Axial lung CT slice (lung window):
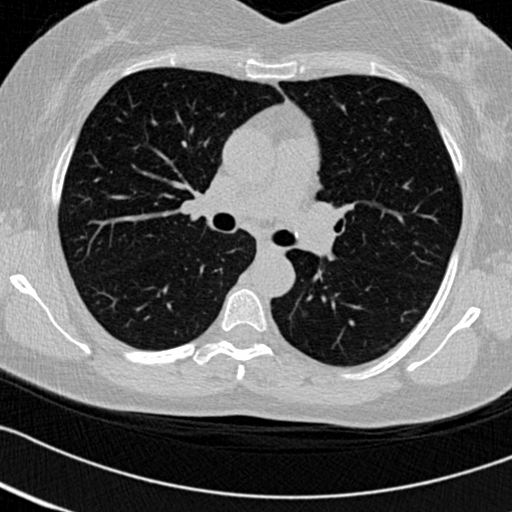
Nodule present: no